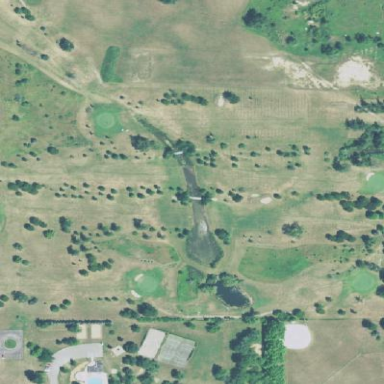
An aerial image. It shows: Golf course surrounded by greenery.